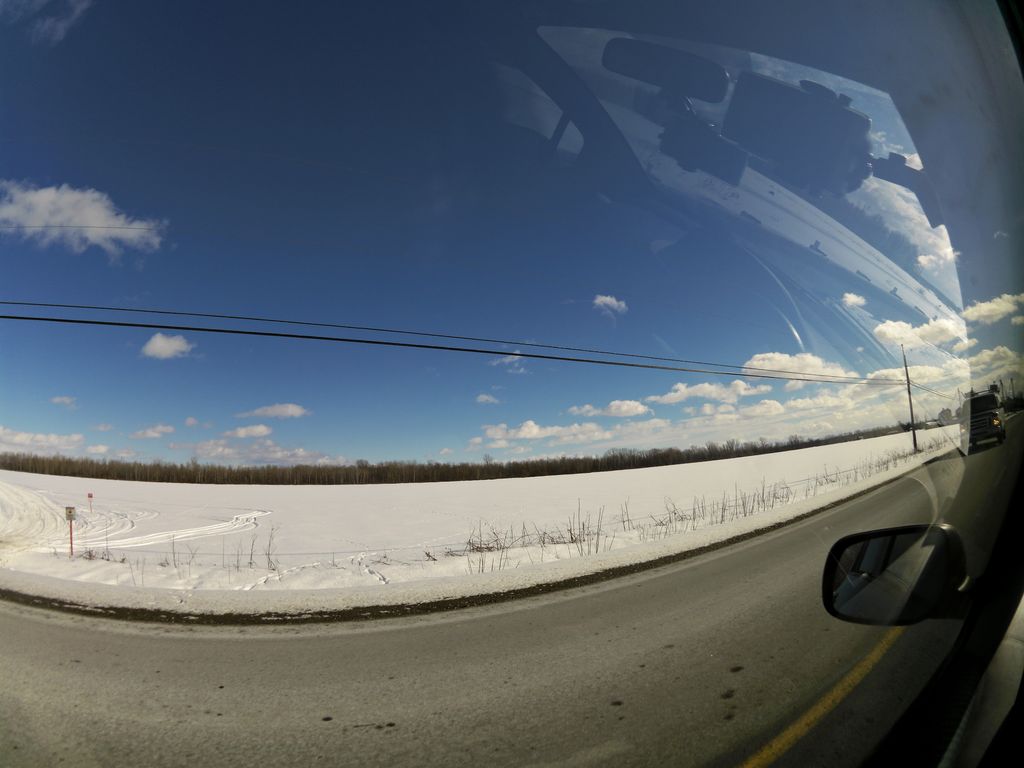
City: ottawa-gatineau